Interaction volume radius: 5 \u00c5
Interaction volume height: 15 \u00c5
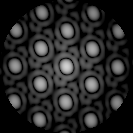
Disorder parameter: 0.02156